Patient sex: M
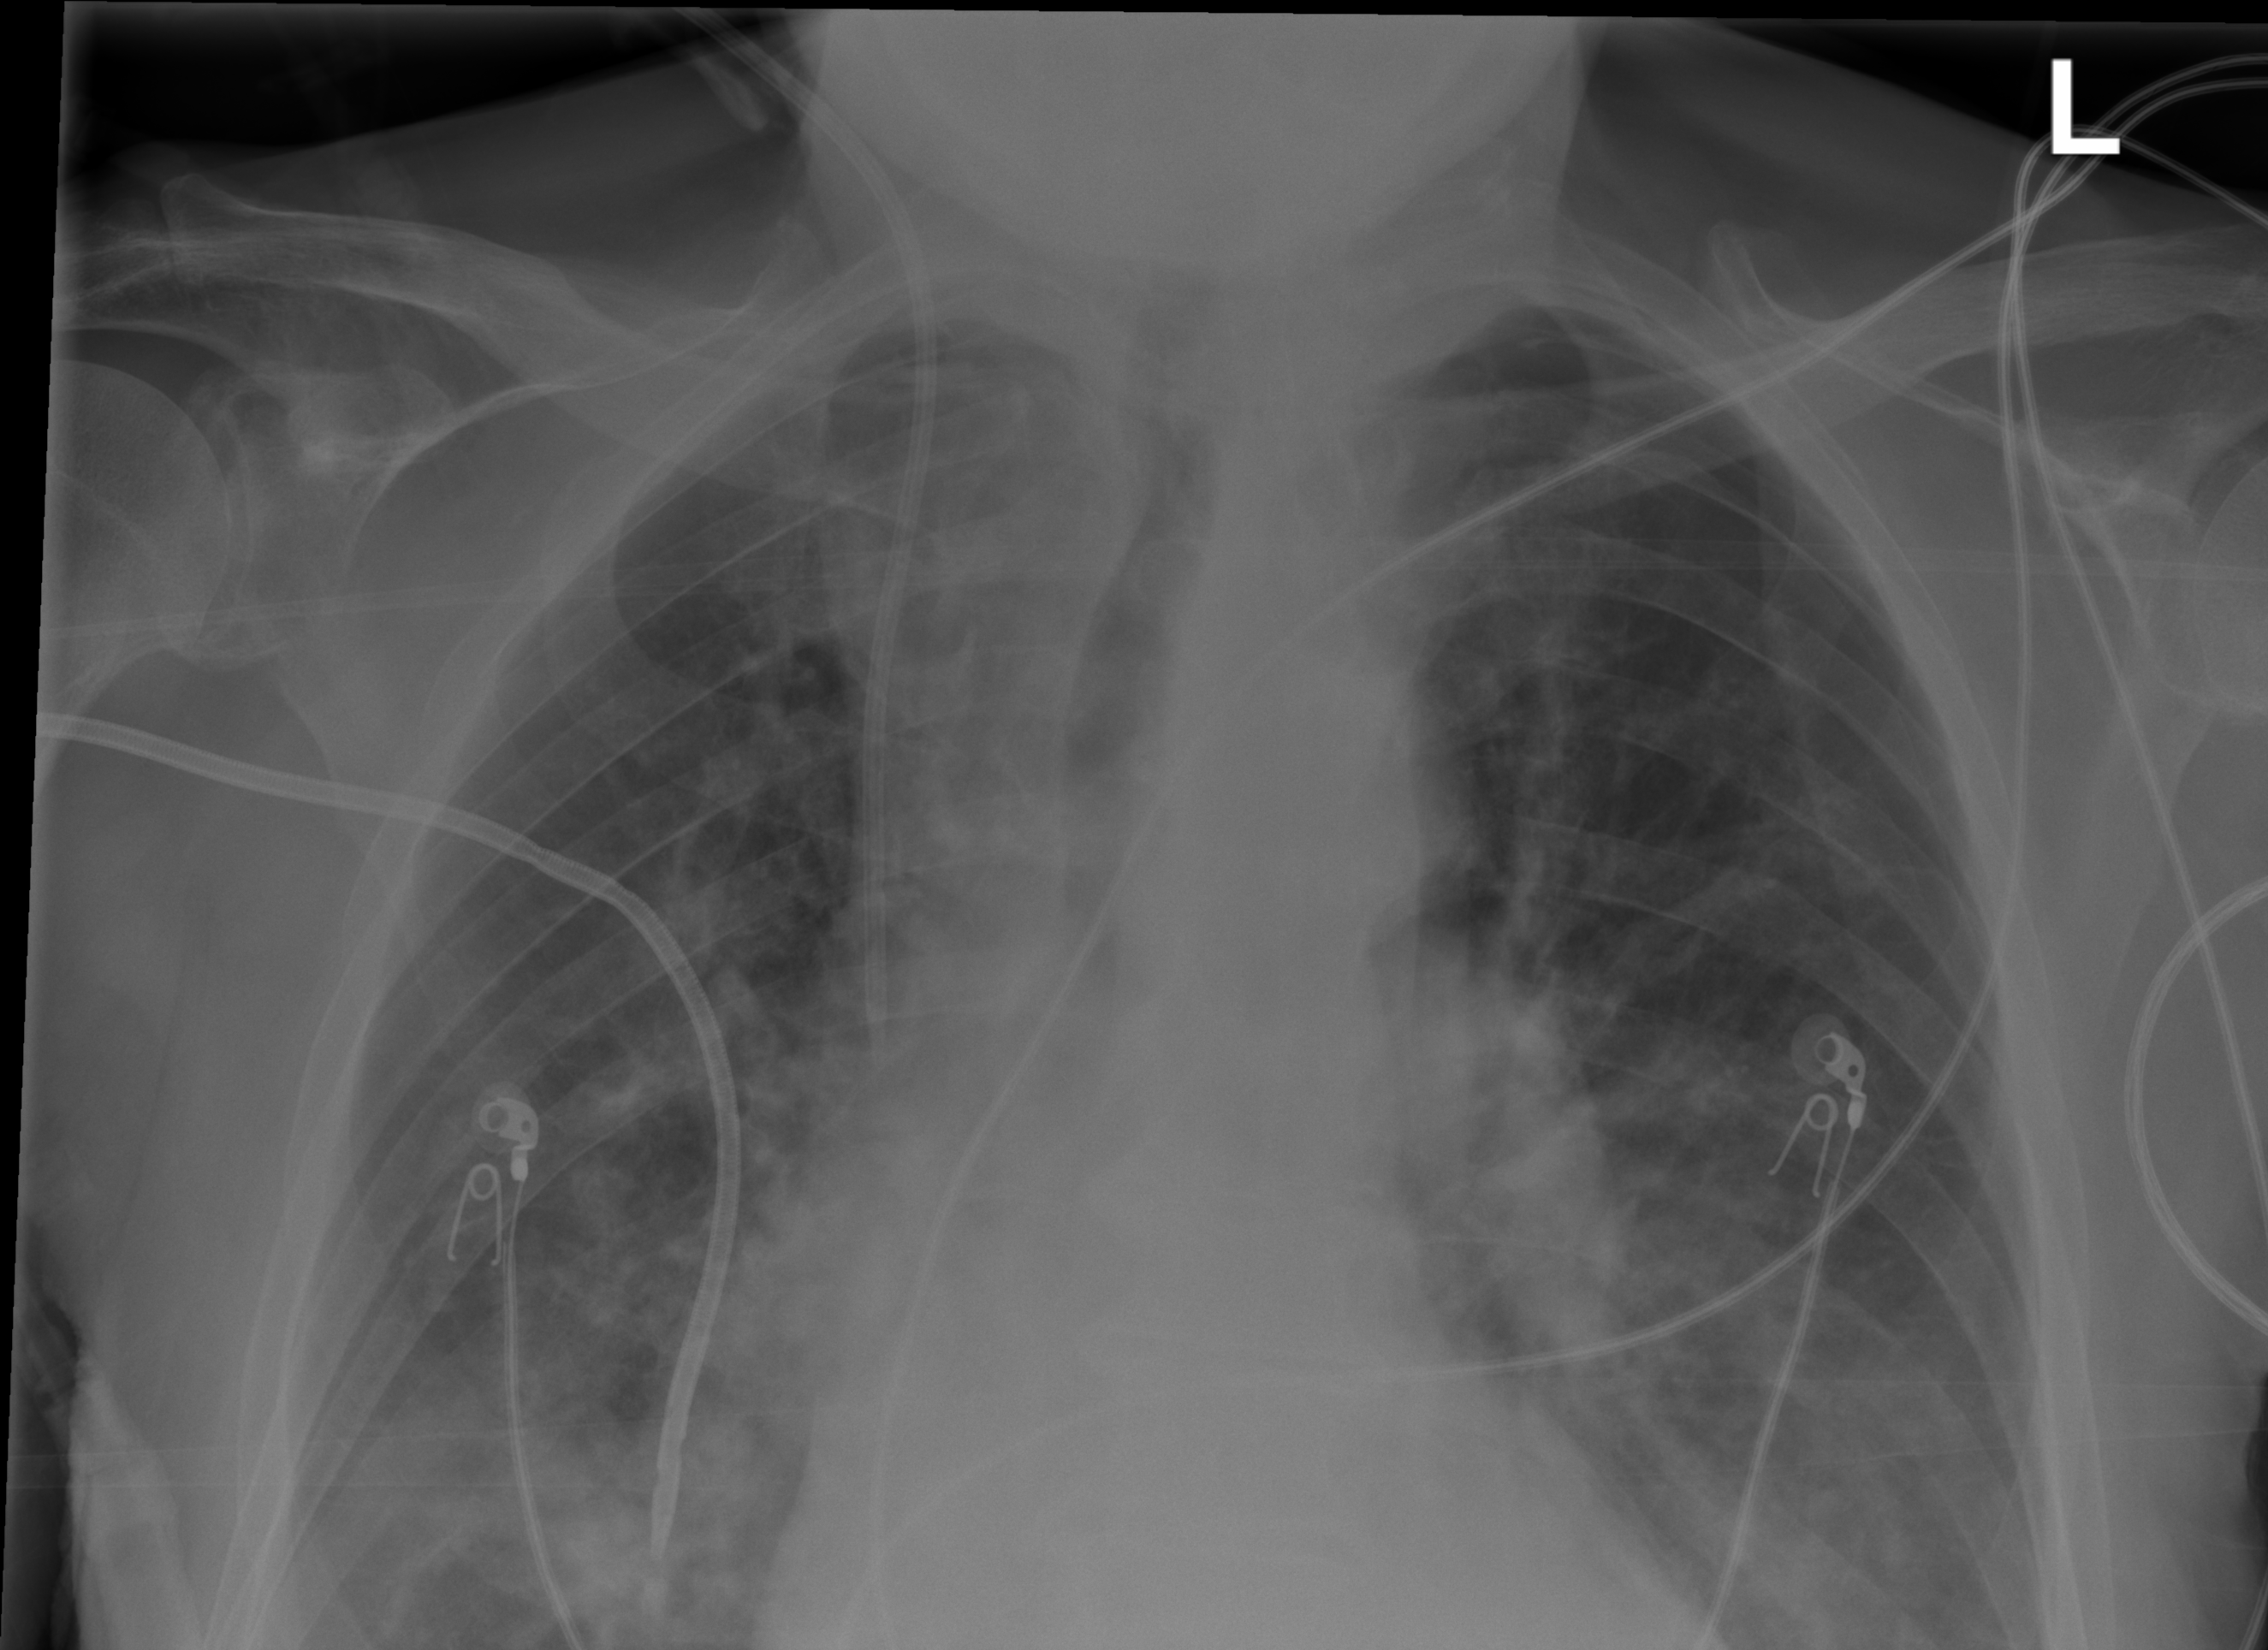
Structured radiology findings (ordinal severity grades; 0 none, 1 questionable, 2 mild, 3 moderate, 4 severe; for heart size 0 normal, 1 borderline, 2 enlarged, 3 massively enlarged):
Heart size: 2
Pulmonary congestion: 2
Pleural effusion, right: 2
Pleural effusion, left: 2
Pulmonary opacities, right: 3
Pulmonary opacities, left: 2
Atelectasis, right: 2
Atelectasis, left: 2